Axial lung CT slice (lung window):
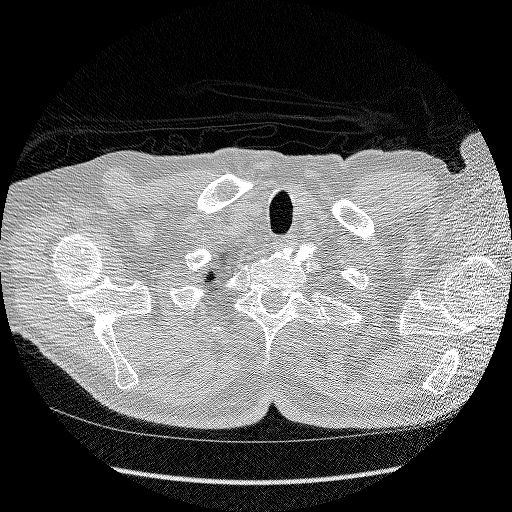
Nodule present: no